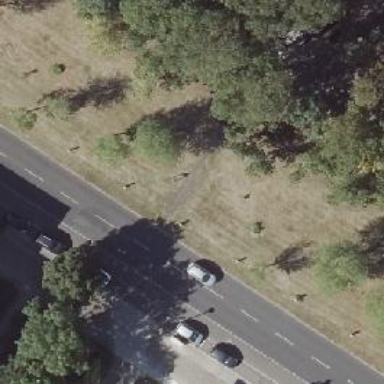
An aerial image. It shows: Footway along the road.